Question: I trying to do the below layout but I want this layout to be supported from old browsers too, at least IE8 (ie7 and ie6 support would be also good).
The part with number 2, with height 100% I mean height 100% - 50px above, sames apply and to the other similar cases. Basically I want to have the below layout so it would not have x and y scroll.
I tried different things and came up to this result:
<URL>
Note: I don't mind the use of javascript but prefer to use css where possible.

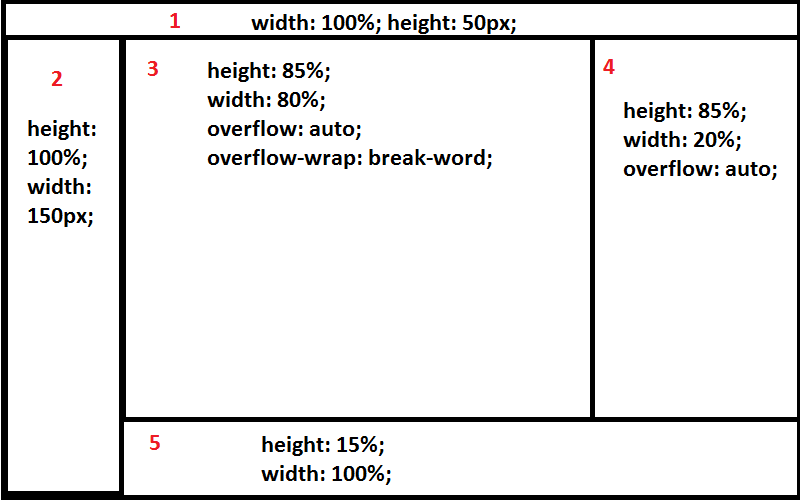
Answer: Didn't test it in all browsers, but seems to work in chrome. <URL>
Basically what I did was used position 'absolute' on some divs in order to make their height 100%, and used 'float: left' on divs that are inside of 'chat' div.